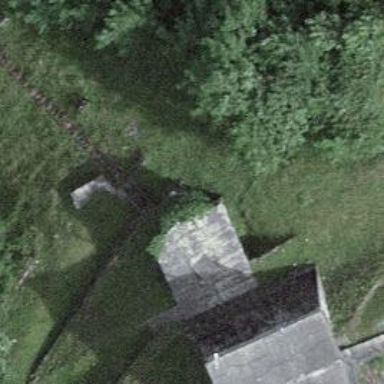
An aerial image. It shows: Funicular railway.